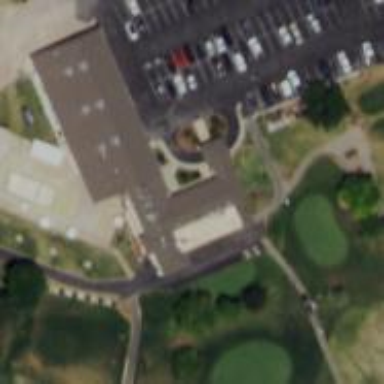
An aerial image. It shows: Clubhouse building associated with golf course.